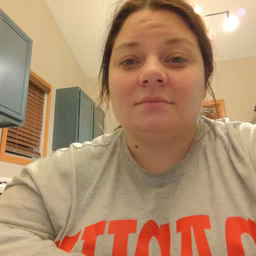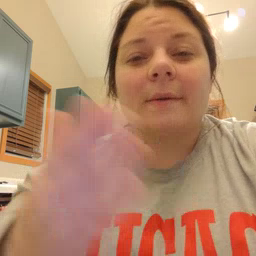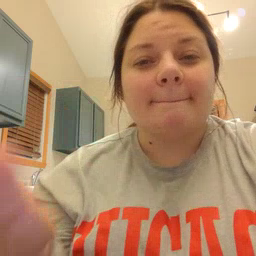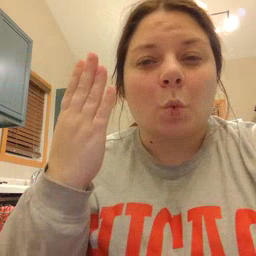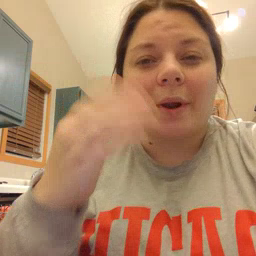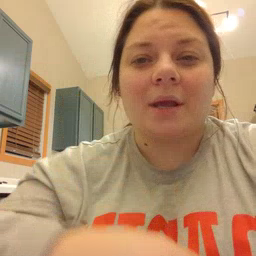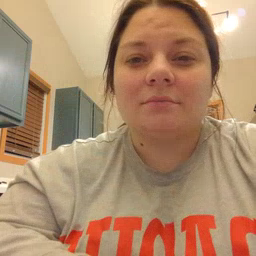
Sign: morning